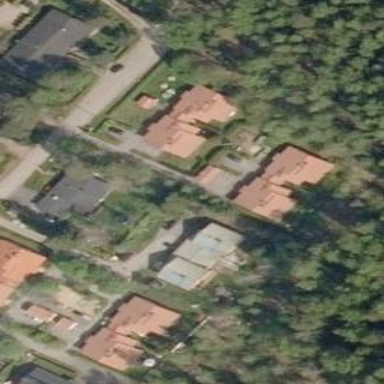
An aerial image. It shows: Residential area.